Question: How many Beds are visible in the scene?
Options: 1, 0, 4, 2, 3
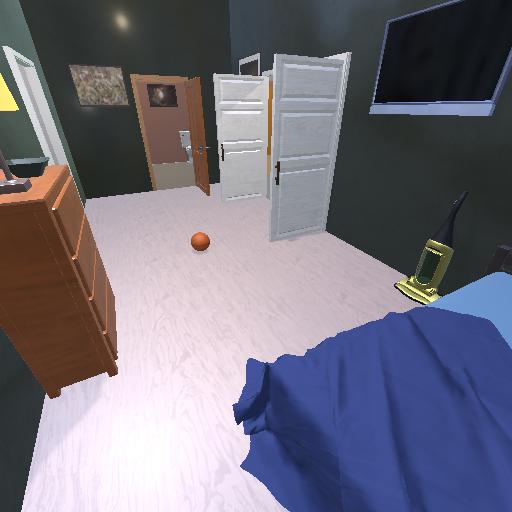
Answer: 1